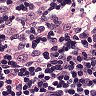
Metastatic tissue present: no